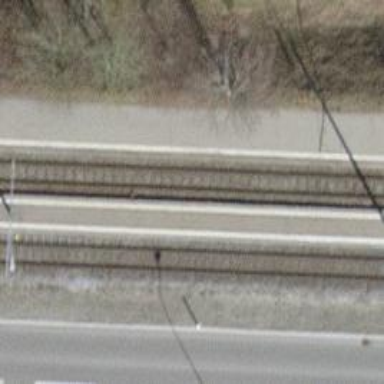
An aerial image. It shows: Light rail stop with public transport stop position along the railway.